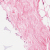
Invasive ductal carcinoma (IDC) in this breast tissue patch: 0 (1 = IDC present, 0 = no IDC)